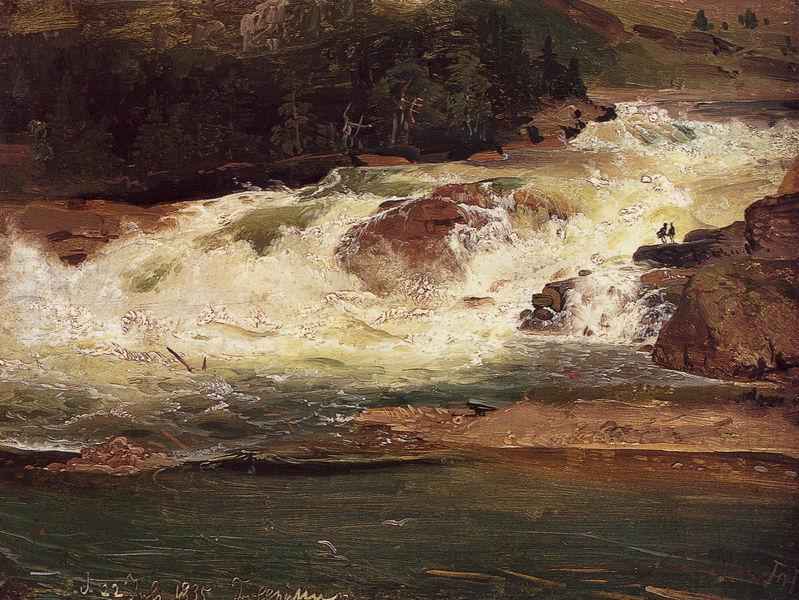
Titel: Die Trollhättan-Fälle
Künstler: Andreas Achenbach
Standort: Dortmund
Institution: Museum für Kunst und Kulturgeschichte
Schlagwörter: baum, berg, blau, dunkel, felsen, gemälde, himmel, meer, wasser, weiß, wolken, baumstämme, bäume, fluss, grün, impressionismus, landschaft, menschen, ocker, sand, see, ufer, braun, holz, männer, skizze, schnee, wiese, leute, mensch, stehen, stein, steine, schauen, signatur, öl, ast, bach, erde, flusslauf, hügel, nass, natur, stamm, weide, busch, realismus, paar, personen, wald, wasserfall, boot, deutschland, gischt, klar, küste, strand, wellen, ansicht, berge, fels, gebirge, böschung, fliessen, flus, friedrich, laut, mündung, pastös, rauschen, reißend, romantik, sandbank, schaum, strolm, strom, stromschnelle, stromschnellen, strömung, sturzbach, tannen, wehr, ölgemälde, brandung, flut, gewalt, sturm, tosend, treibgut, vorsprung, wetter, courbet, staunen, reise, nadelbäume, macht, überschwemmung, felsvorsprung, glasig, fische, unruhig, tosen, wad, bestaunen, schnellen, 1835, wassera, gebirgsstrom, 1235, 1935, 22.juli, tollheimer, grünes wasser, siluteetn, siluetten, pasiccio, wie glas